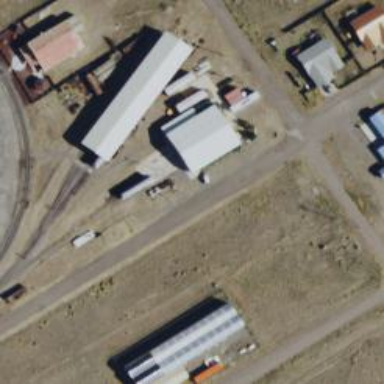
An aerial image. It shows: Preserved railway yard with rail tracks.